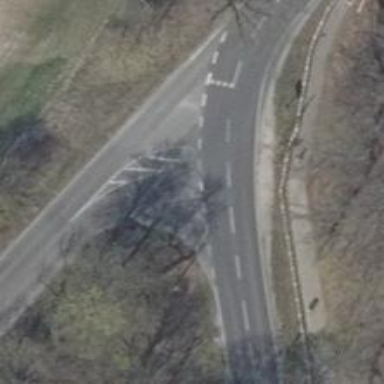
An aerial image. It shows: Tertiary road with asphalt surface.